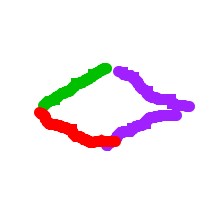
Shape: rhombus